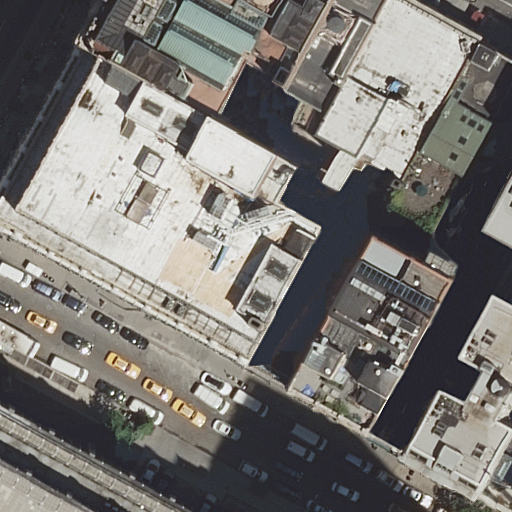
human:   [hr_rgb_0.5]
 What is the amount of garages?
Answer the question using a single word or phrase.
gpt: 0

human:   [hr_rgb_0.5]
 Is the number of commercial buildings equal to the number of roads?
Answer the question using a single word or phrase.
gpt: no

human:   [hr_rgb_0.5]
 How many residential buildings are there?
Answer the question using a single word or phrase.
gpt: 13

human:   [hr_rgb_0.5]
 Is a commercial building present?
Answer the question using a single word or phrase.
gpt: no

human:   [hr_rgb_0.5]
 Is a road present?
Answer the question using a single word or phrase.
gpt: yes

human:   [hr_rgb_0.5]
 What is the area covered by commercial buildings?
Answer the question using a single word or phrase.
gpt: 0m2

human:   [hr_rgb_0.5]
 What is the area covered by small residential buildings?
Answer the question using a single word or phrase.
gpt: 100m2

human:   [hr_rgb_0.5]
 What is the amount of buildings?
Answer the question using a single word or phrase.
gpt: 13

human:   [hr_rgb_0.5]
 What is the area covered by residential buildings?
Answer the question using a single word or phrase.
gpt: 6781m2

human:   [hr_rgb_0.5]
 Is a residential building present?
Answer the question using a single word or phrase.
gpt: yes

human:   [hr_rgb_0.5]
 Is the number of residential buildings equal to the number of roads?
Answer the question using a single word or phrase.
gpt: no

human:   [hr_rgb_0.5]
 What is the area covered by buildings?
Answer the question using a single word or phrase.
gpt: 6781m2

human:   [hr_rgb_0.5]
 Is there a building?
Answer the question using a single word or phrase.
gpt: yes

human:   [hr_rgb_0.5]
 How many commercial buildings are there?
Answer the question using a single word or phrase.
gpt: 0

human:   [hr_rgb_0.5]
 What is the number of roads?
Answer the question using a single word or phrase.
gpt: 2

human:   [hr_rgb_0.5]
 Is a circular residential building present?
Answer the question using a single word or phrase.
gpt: no

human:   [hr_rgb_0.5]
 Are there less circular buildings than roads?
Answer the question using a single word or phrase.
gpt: yes

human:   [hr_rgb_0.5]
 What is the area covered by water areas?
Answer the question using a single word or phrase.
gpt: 0m2

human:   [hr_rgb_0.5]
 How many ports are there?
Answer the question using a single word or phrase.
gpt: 0

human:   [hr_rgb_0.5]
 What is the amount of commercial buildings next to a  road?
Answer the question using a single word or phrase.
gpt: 0

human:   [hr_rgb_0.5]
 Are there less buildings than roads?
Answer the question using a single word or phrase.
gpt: no

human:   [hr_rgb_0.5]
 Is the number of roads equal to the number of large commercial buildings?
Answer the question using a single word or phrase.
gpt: no

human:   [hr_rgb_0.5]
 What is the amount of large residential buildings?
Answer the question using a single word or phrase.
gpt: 4

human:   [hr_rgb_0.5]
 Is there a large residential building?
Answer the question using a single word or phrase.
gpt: yes

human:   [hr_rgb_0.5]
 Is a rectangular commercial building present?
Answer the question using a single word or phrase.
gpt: no

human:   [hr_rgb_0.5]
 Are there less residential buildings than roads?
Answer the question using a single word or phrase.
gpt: no

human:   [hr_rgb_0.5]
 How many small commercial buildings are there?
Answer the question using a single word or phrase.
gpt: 0

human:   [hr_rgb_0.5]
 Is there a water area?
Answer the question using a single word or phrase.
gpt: no

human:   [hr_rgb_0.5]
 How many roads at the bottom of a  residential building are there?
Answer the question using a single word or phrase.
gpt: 1

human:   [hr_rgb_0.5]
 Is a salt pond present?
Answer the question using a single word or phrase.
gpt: no

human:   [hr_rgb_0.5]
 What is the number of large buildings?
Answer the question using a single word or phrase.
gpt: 4

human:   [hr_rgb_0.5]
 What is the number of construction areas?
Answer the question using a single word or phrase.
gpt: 0

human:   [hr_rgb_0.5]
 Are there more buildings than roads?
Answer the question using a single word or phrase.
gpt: yes

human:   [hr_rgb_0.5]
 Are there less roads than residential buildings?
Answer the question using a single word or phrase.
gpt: yes

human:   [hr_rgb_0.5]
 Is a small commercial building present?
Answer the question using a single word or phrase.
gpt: no

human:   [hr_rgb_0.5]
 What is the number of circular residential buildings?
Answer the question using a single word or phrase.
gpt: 0

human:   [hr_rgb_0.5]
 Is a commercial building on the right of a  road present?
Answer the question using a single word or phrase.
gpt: no

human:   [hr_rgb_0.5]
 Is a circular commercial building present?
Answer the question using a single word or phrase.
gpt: no

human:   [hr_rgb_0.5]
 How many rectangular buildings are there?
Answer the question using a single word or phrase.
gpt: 9

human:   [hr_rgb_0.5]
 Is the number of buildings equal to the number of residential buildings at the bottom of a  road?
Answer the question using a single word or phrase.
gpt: no

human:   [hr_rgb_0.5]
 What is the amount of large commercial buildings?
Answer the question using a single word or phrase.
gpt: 0

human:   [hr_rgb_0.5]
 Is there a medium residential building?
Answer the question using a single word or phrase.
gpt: yes

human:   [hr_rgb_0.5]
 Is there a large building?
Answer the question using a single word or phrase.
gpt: yes

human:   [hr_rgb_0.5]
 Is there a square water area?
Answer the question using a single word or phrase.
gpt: no

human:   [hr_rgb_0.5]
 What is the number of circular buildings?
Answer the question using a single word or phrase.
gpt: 0

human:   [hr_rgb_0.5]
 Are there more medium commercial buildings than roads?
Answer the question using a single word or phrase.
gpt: no

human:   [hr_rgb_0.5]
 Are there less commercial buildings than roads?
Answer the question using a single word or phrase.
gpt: yes

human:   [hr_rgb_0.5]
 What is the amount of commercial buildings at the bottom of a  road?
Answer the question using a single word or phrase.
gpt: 0

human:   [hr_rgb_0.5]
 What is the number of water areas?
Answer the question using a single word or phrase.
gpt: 0

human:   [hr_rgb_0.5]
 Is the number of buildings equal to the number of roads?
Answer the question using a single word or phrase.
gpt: no

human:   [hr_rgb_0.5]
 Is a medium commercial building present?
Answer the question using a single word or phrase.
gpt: no

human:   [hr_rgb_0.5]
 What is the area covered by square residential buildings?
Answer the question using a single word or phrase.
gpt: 0m2

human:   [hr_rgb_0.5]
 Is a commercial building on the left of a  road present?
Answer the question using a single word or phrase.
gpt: no

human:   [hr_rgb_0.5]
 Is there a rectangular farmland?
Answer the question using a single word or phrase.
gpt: no

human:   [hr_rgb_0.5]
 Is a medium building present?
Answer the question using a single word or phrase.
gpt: yes

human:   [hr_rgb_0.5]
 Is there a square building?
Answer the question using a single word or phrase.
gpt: no

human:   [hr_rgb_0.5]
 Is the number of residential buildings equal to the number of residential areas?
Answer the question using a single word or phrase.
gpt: no

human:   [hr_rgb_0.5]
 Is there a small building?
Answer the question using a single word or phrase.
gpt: yes

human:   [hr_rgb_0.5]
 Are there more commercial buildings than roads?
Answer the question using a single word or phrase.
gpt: no

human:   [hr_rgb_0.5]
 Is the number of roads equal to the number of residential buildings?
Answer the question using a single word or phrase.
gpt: no

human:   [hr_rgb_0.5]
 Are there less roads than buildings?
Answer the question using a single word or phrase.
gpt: yes

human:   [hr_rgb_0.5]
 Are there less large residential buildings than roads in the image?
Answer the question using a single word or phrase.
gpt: no

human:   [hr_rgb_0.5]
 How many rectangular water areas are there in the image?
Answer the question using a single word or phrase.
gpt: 0

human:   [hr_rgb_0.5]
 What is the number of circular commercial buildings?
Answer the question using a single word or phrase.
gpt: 0